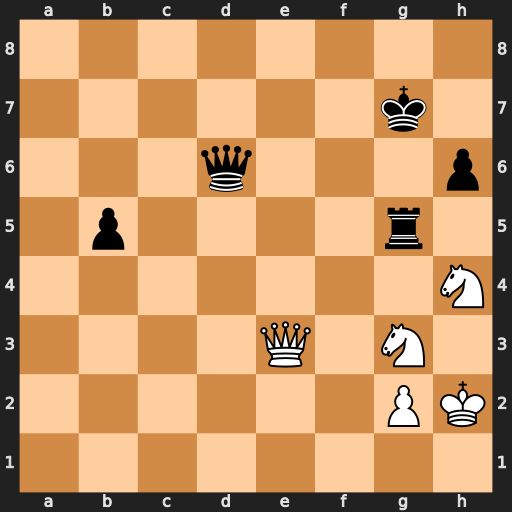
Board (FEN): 8/6k1/3q3p/1p4r1/7N/4Q1N1/6PK/8
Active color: w
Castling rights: -
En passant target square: -
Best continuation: Qxg5+ hxg5 Nf5+ Kf6 Nxd6